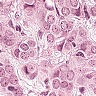
Metastatic tissue present: yes